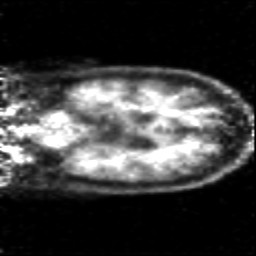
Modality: PET
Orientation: coronal
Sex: male
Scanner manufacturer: siemens